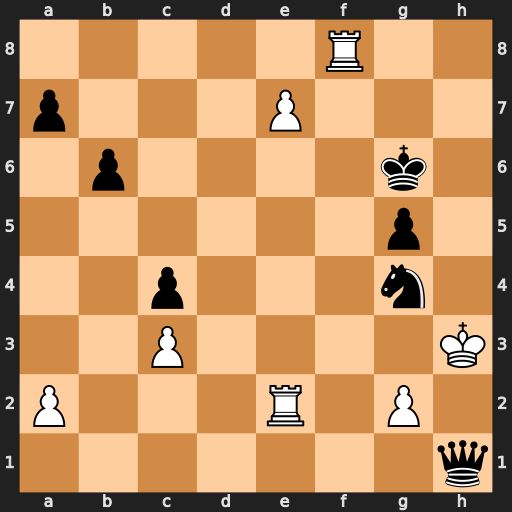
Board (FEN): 5R2/p3P3/1p4k1/6p1/2p3n1/2P4K/P3R1P1/7q
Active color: w
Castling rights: -
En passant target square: -
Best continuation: Kxg4 Qh5+ Kg3 Qxe2 e8=Q+ Qxe8 Rxe8